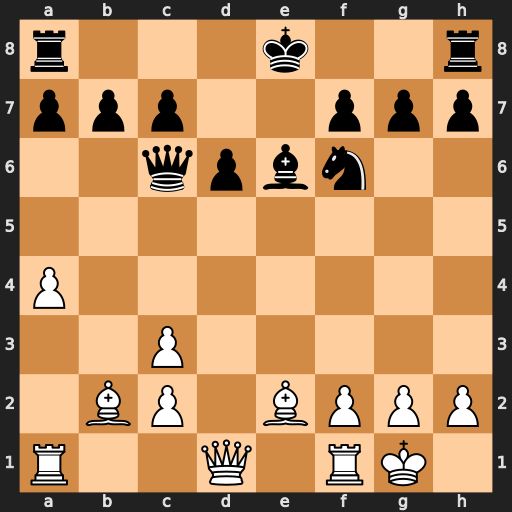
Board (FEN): r3k2r/ppp2ppp/2qpbn2/8/P7/2P5/1BP1BPPP/R2Q1RK1
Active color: w
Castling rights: kq
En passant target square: -
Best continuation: Bb5 O-O Bxc6